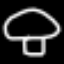
Label: mushroom